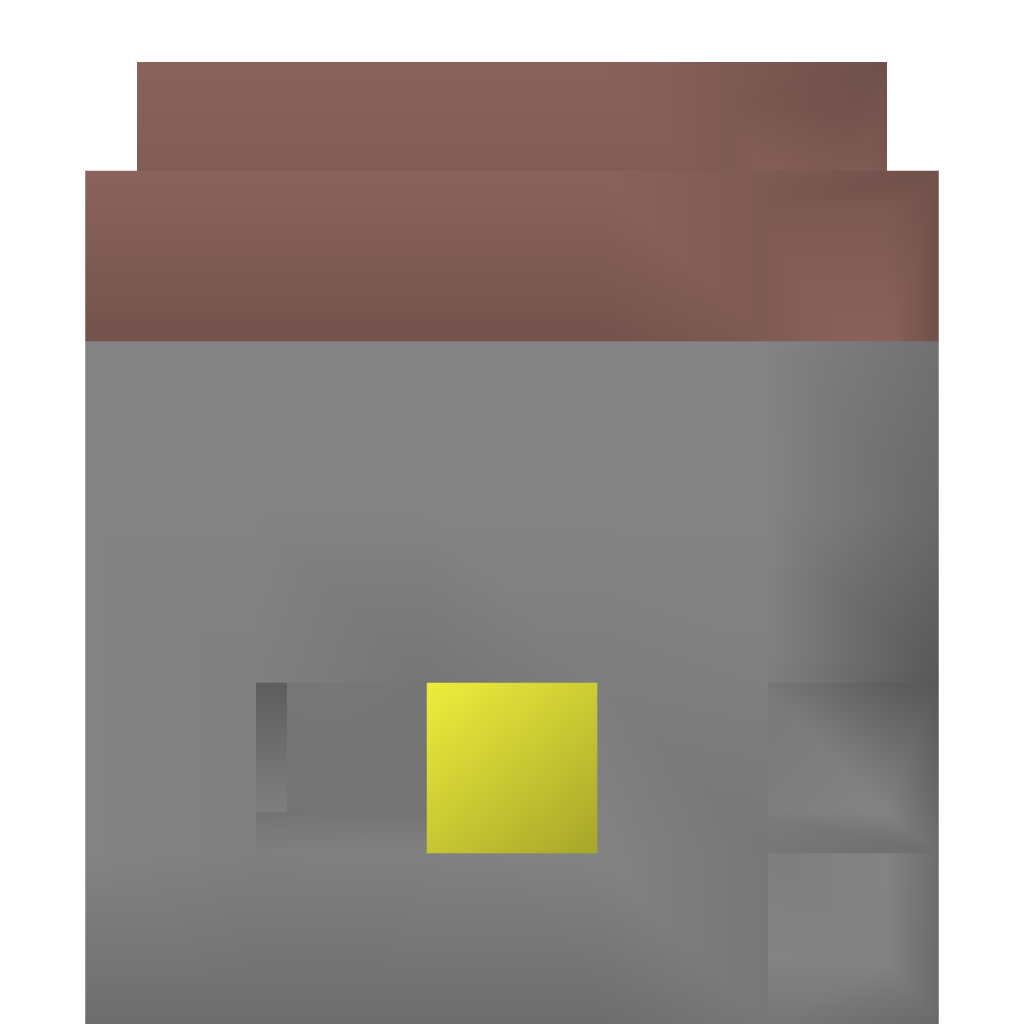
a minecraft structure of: Horse Door bad low quality